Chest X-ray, PA view. Patient: 28 years old, sex M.
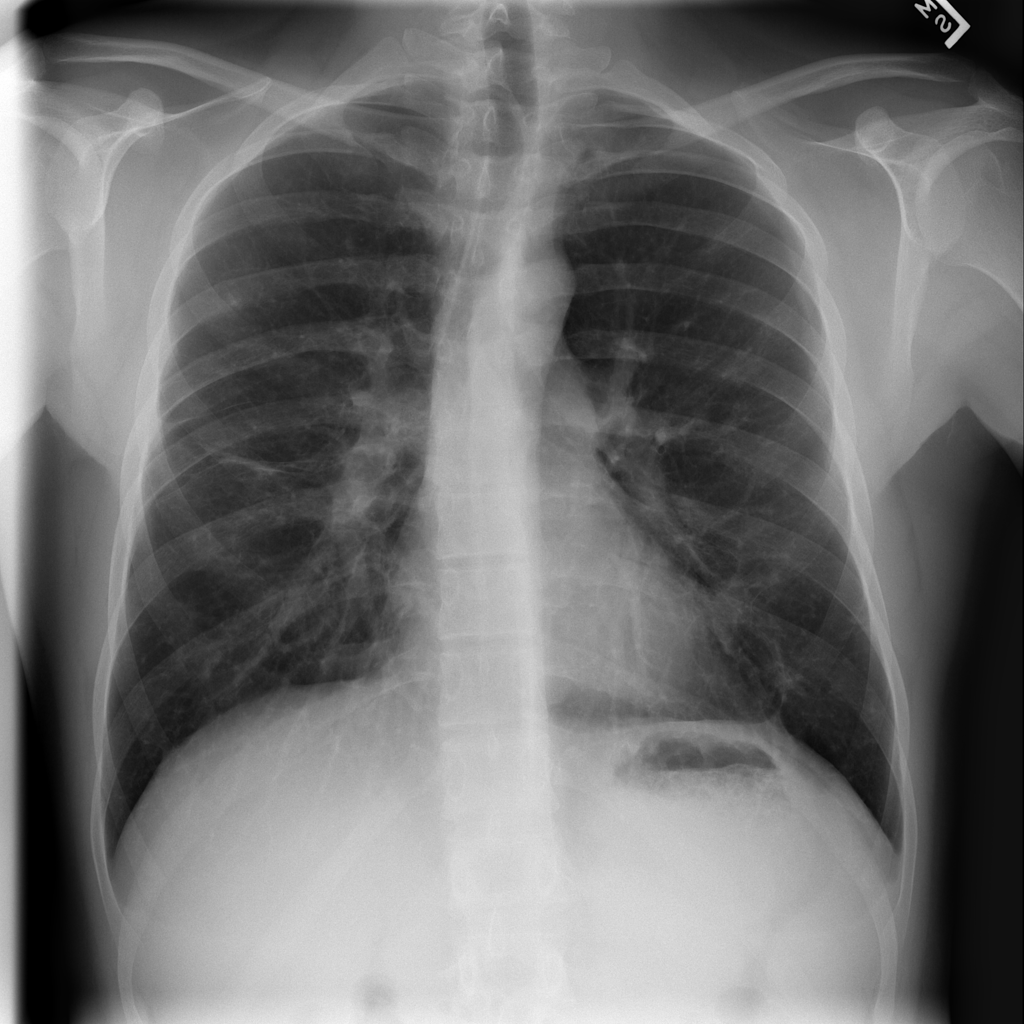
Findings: No Finding